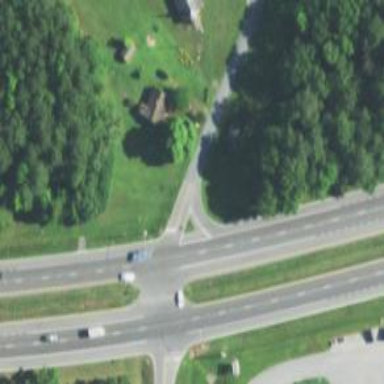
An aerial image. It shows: Trunk link highway.